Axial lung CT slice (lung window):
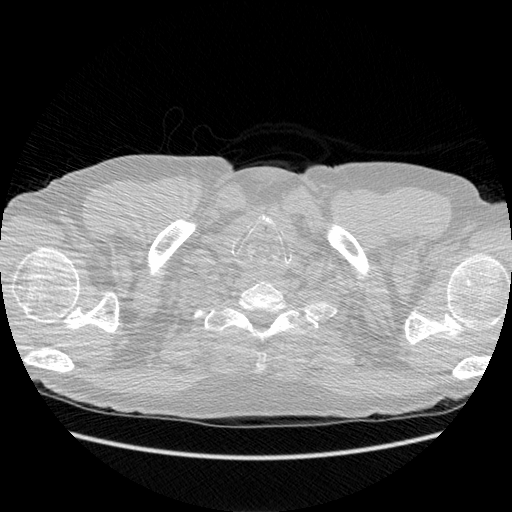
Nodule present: no